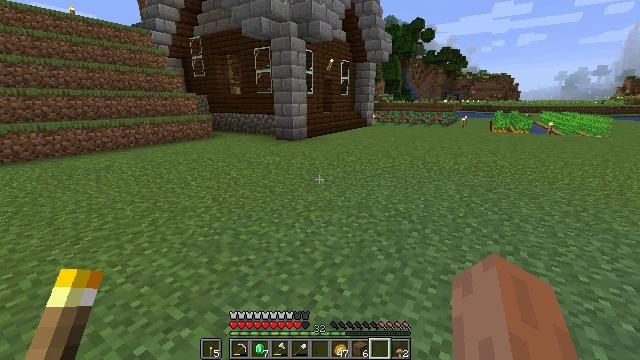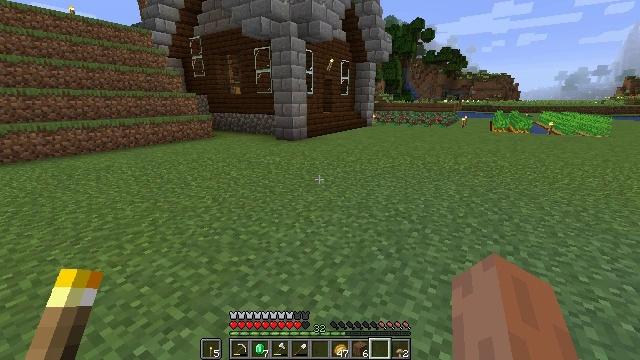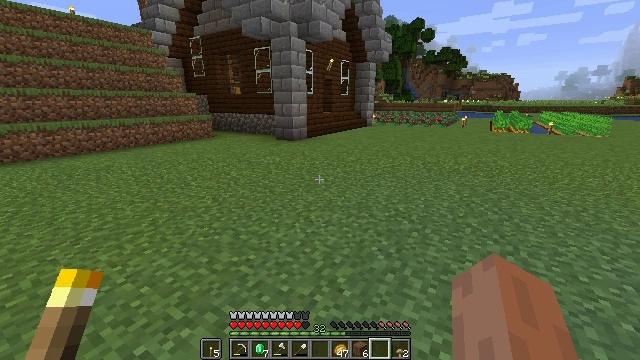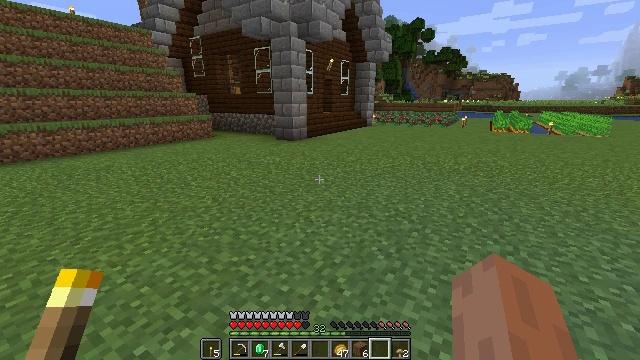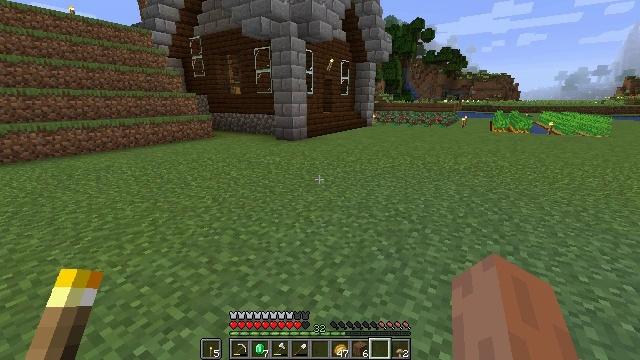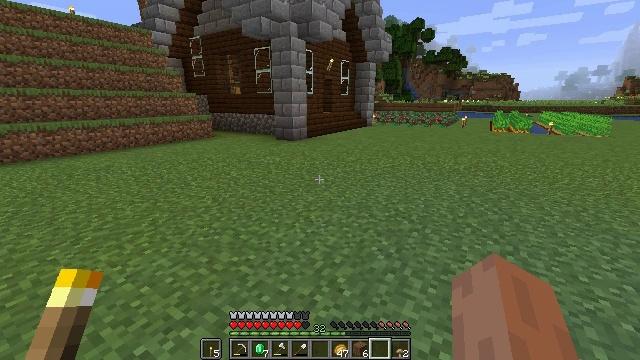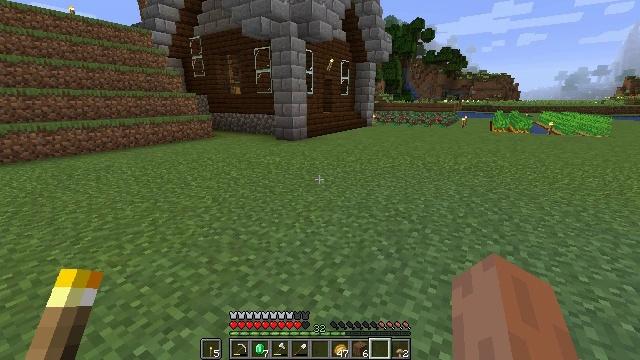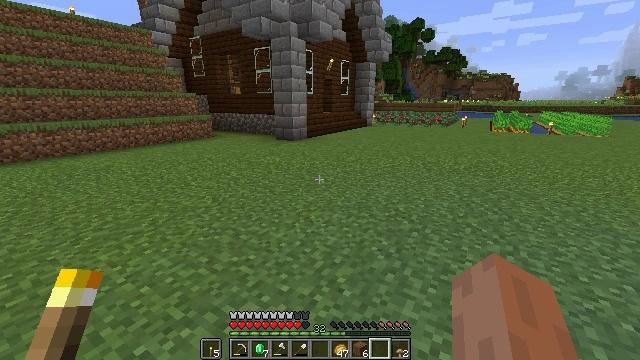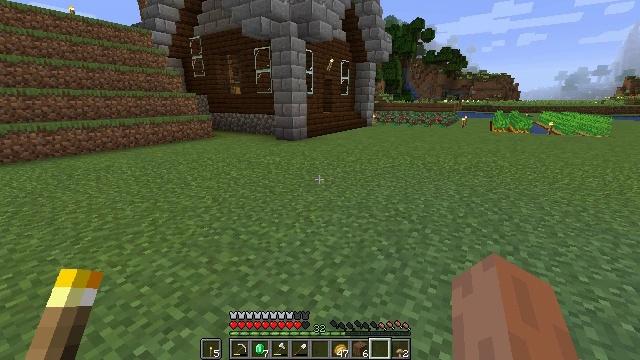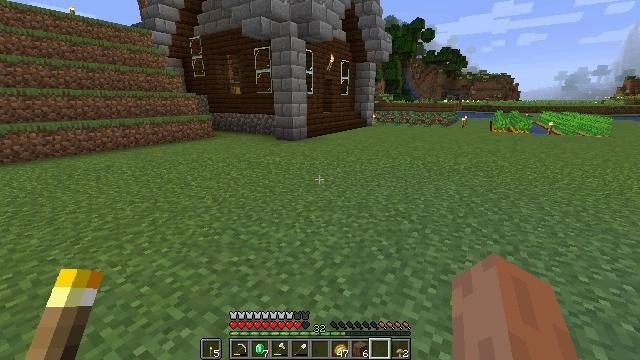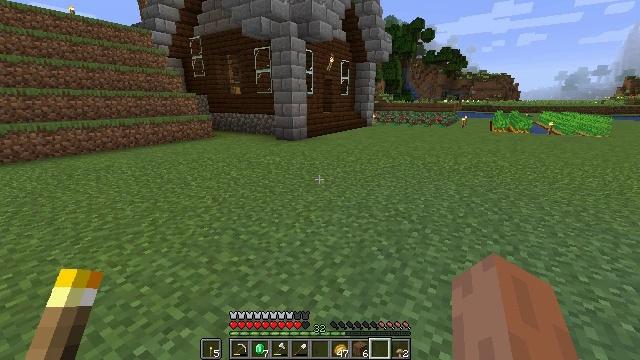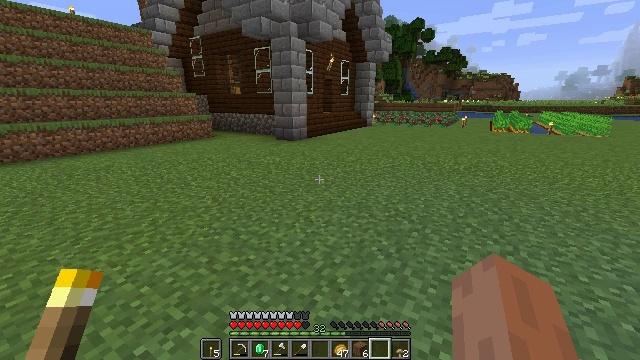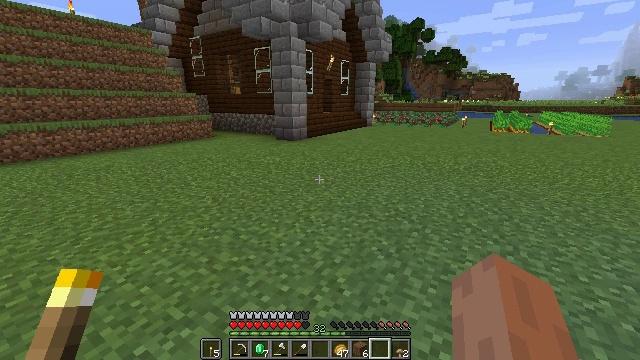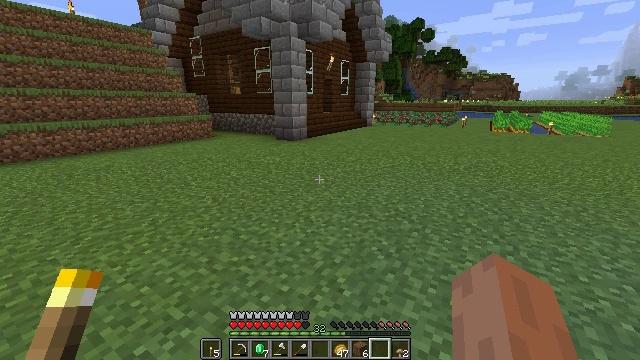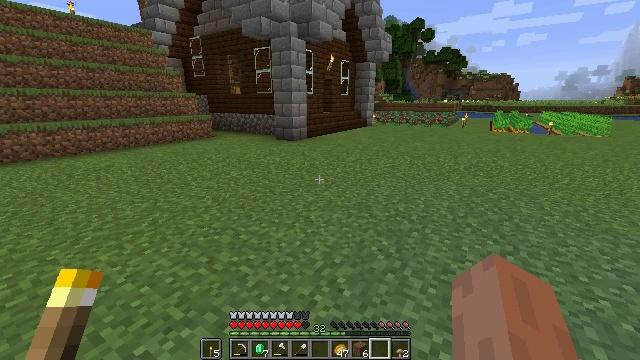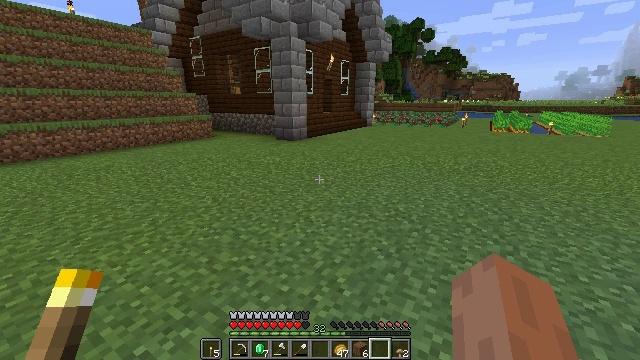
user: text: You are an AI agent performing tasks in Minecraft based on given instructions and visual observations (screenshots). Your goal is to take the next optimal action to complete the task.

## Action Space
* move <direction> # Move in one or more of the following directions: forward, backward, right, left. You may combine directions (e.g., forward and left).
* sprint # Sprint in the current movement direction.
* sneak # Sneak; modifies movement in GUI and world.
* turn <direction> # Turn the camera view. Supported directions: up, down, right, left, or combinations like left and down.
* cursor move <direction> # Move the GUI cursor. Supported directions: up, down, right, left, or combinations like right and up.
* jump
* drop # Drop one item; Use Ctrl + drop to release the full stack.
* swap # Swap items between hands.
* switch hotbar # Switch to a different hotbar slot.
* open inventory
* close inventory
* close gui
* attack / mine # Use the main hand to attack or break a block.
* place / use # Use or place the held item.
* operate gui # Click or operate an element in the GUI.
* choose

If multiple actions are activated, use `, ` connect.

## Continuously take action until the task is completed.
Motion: motion action
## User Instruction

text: Use the crafting grid to obtain spruce stairs from planks.
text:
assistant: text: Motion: no_op
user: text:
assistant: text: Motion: no_op
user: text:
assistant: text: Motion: no_op
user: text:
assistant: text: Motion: no_op
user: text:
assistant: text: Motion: no_op
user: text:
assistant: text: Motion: no_op
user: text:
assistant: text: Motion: no_op
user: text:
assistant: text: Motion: no_op
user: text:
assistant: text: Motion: no_op
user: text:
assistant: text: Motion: no_op
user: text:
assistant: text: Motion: no_op
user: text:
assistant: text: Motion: no_op
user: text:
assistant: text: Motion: no_op
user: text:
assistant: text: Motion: no_op
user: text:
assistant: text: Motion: no_op
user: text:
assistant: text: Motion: no_op
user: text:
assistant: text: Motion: no_op
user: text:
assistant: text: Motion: no_op
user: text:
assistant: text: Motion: no_op
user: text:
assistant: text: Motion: no_op
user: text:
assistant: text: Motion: no_op
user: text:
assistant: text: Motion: no_op
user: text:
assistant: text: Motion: no_op
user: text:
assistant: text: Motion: no_op
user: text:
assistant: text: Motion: no_op
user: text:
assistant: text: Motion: no_op
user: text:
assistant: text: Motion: no_op
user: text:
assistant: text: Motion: no_op
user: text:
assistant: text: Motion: no_op
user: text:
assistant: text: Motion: no_op